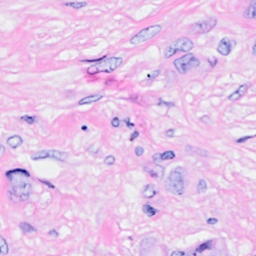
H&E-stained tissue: Breast